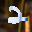
Label: 2